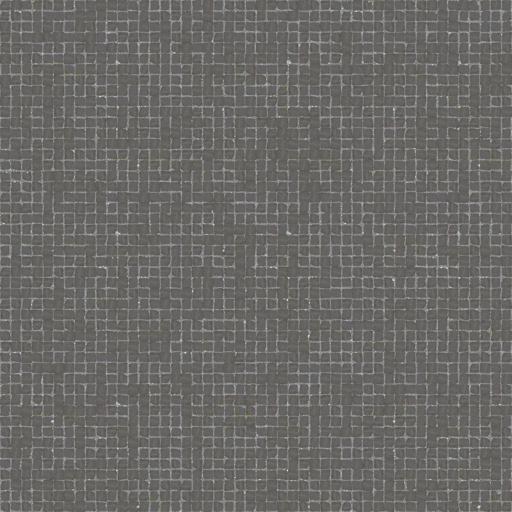
Tags: paved pavement paving stones square tiled tiles